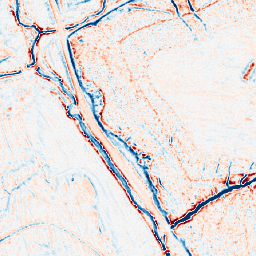
Category: edge_preserving
Decomposition family: bilateral
Decomposition parameters: d: 9
sigma_color: 150
sigma_space: 100
Upsampling method: area
Upsampling parameters: scale: 2
Upsampling scale: 2